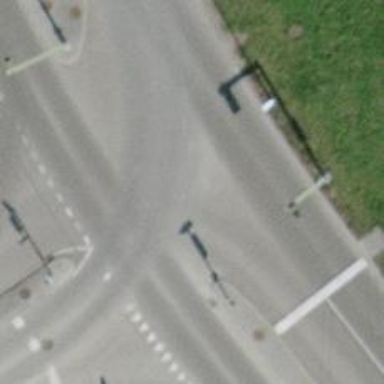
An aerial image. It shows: Road with traffic signals.